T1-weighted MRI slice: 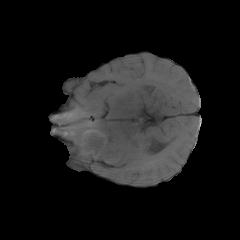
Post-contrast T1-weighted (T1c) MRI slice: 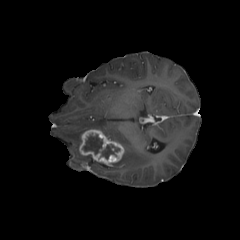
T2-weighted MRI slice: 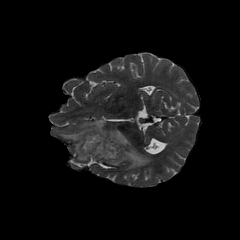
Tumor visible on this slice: yes